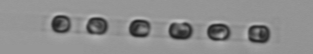
Label: Skeletonema